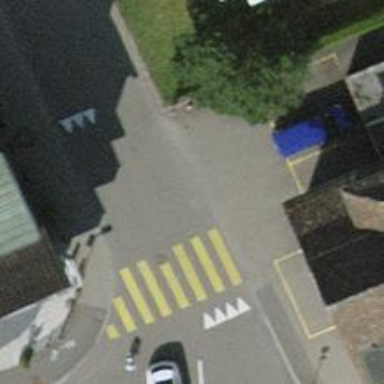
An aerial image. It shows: Traffic calming hump on the road.